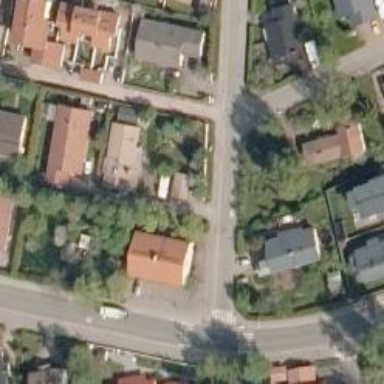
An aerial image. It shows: Unmarked crossing on the road.